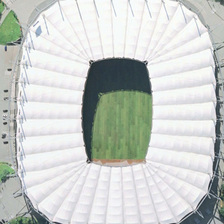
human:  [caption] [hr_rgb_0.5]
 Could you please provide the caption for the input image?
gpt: some trees are planted around the stadium .

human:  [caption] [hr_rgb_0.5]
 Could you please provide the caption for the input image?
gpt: some trees are planted around the stadium .

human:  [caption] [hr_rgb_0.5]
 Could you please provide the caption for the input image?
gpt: a white rectangular stadium on the land .

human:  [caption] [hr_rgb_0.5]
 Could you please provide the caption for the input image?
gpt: a white rectangular stadium on the land .

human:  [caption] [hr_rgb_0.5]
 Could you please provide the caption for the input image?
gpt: a white rectangular stadium on the land .